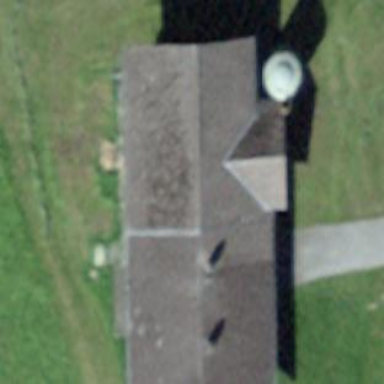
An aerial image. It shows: Farm building.